Question: I have two tables.
'''
DECLARE @definitions TABLE
( fDefId varchar(8) ,
dType varchar(MAX) ,
fName varchar(MAX)
)
INSERT @definitions values('8c7eab0e','string','custpartno')
INSERT @definitions values('8c7eab02','int' ,'itemno' )
DECLARE @fields TABLE
( rowId varchar(8) ,
fkFId varchar(8) ,
adj varchar(MAX)
)
INSERT @fields values('83EDE211','8c7eab0e','89319971151801')
INSERT @fields values('83EDE211','8c7eab02','1' )
'''
I am trying to find the records in '@fields' where the value is not an 'int' and the related record in the '@definitions' table has a 'dType' value of ''int''.
When I try to get this list of results (if any), I tried these statements:
'''
SELECT f.rowId ,
f.fkFId ,
f.adj ,
d.fName
FROM @fields f
JOIN @definitions d ON f.fkFId = d.fDefId
AND d.dType = 'int'
WHERE ISNUMERIC( adj ) <> 1
OR CAST( adj AS INT ) <> adj
SELECT *
FROM ( SELECT f.rowId ,
f.fkFId ,
f.adj ,
d.fName
FROM @fields f
JOIN @definitions d ON f.fkFId = d.fDefId
AND d.dType='int'
) a
WHERE ISNUMERIC( adj ) <> 1
OR CAST( adj AS INT ) <> adj
'''
and got this error with both:
'''
The conversion of the varchar value '89319971151801' overflowed an int column.
'''
However, when I first store the values in a table variable like this:
'''
DECLARE @temp TABLE
( rowId varchar(8),
fDefId varchar(8),
adjusted varchar(MAX)
)
INSERT @temp
SELECT f.rowId ,
f.fkFId ,
f.adj
FROM @fields f
JOIN @definitions d ON f.fkFId = d.fDefId
AND d.dType = 'int'
SELECT * FROM @temp
WHERE ISNUMERIC( adjusted ) <> 1
OR CAST( adjusted AS INT ) <> adjusted
'''
I get the expected results (no records in this example).
If I remove the 'WHERE' clause I get these results:

The row with the large field isn't there, so why would it cause an error after adding the 'WHERE'?
I can also avoid the issue by casting as 'BIGINT' instead of 'INT', but why would that matter since the 'JOIN' and 'WHERE' clauses remove the value that is not an 'INT' from the beginning?
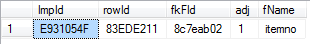
Answer: You do know that the SQL Standard has no requirements mandating a specific order of expression evaluation or short-circuiting of expression evaluation? The query optimizer is free to rearrange pretty much the entire query so long as the semantic meaning (not intent) is maintained.
Your second stab at things, pre-filtering on 'datetype = 'int'' and loading the filtered results works because that forces an order of operation on the query processor.
Your single-query tries fail because the expression
'''
CAST( adj AS INT ) <> adj
'''
Which
- 'varchar'- 'int'- 'int''varchar'- 'varchar''int''varchar'
Fails. It fails because the query processor must evaluate that expression for , regardless of whether or not the column 'datatype' contains 'int' or not.
The second single-query attempt, with the derived table in the 'from' clause fails because the optimizer is smart enough to see that the query can be refactored so as to not use a derived table.
The real problem, of course, is that you have a denormalized database design and you're overloading the meaning (and data type) of the column 'adj', trying to make a single table be multiple things.